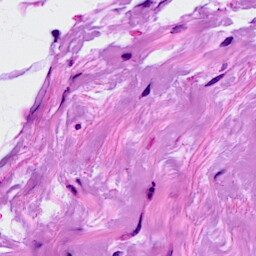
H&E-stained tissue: Breast